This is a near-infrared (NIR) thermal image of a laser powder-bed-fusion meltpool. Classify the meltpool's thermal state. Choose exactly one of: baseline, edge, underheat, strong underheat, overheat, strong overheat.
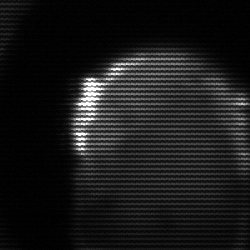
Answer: edge